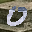
Label: 0